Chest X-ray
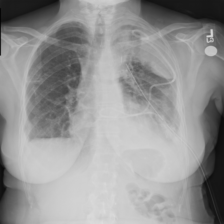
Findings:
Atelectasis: positive
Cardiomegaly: negative
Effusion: positive
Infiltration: positive
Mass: negative
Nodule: negative
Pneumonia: negative
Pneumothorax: negative
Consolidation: negative
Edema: negative
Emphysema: negative
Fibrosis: negative
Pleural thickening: negative
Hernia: negative